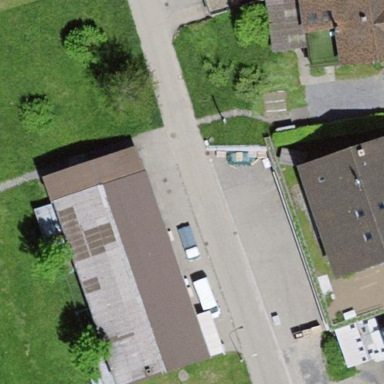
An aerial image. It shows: Commercial building.